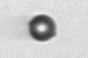
Label: bead